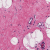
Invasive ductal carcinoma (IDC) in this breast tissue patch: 0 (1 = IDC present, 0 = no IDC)